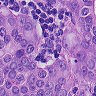
Metastatic tissue present: yes